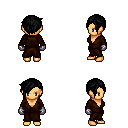
a pixel art fantasy rpg character, female body template, human, tanned skin, brown robe, red pants, black pixie cut hairstyle, metal gloves, four views (front, back, left, right), 2x2 character sprite sheet, small pixel art, hard edges, no anti-aliasing